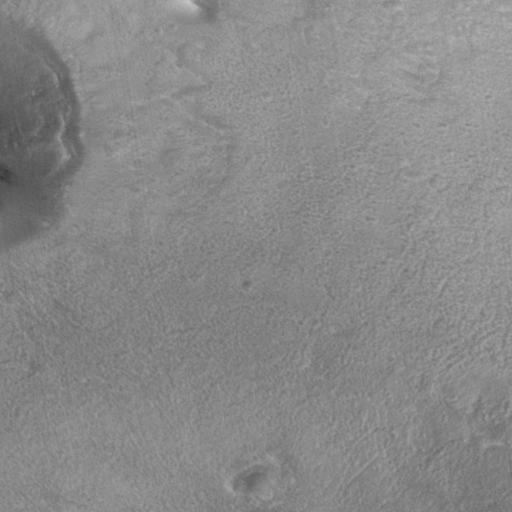
Classes present: Background